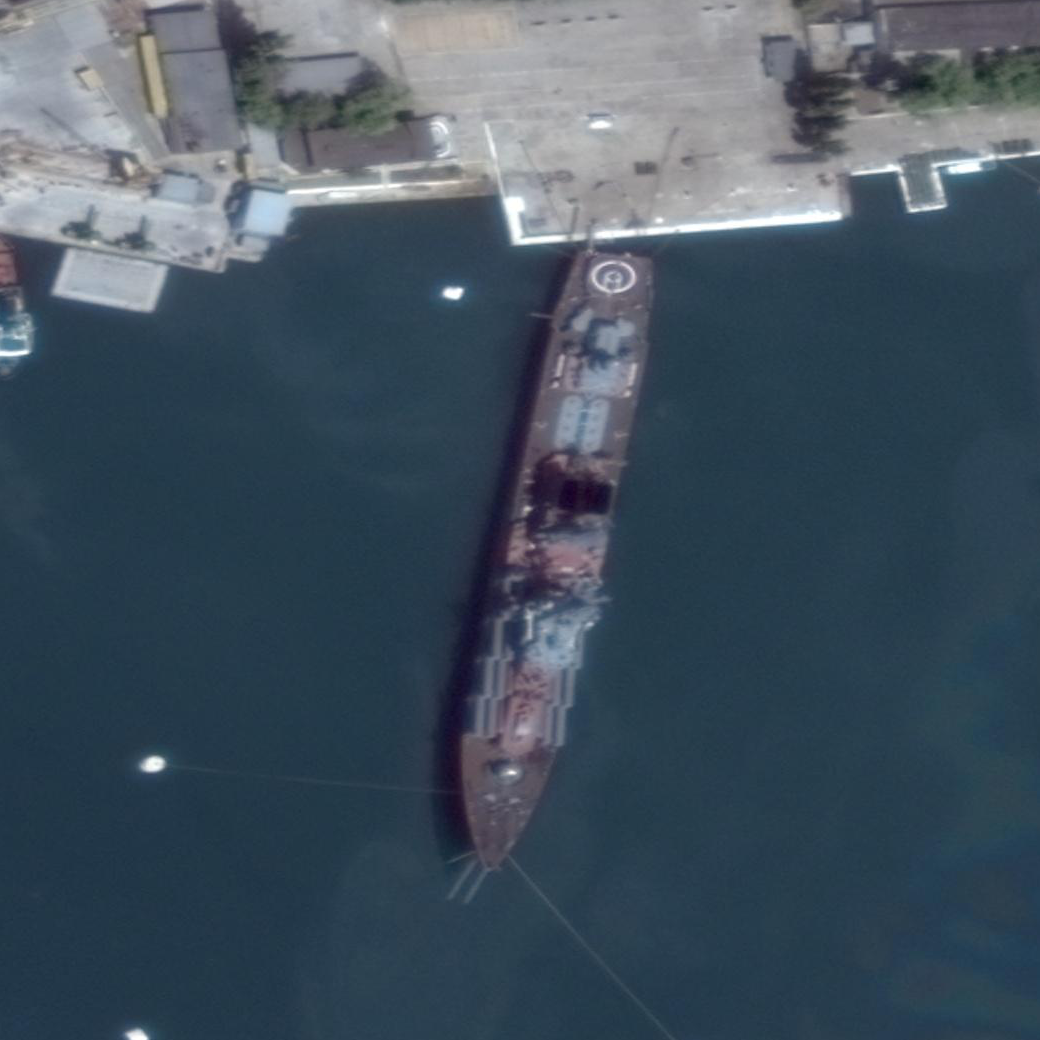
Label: cruiser